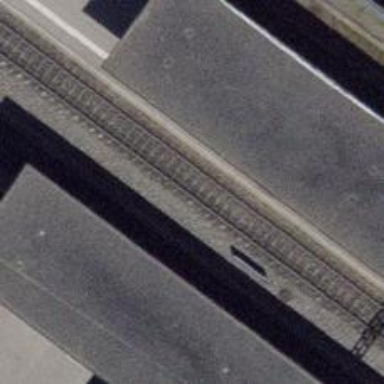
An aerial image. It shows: Stop position for public transport on the railway.